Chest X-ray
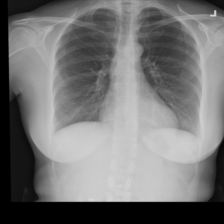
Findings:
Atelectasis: negative
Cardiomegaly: negative
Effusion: negative
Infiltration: negative
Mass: negative
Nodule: positive
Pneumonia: negative
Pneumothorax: negative
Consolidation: negative
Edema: negative
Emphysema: negative
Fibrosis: negative
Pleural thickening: negative
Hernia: negative